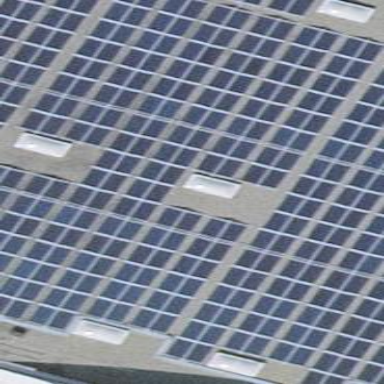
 consisting of solar photovoltaic panels."